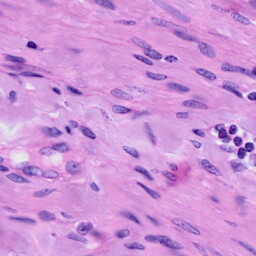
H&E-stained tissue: Cervix